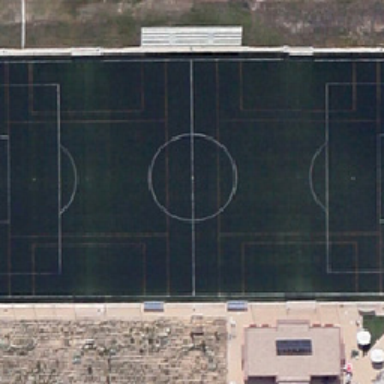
The shape of the playground is rectangular .